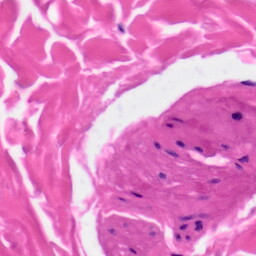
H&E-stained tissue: Skin